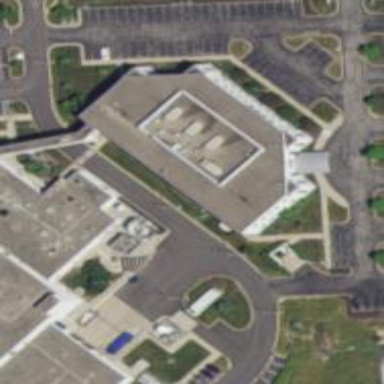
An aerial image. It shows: Hospital building.